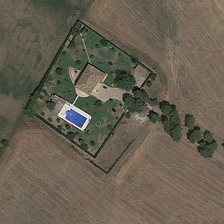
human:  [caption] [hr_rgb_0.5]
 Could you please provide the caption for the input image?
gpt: a pool with dark blue water and white border while beside the house .

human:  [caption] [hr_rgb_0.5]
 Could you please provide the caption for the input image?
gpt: one residential in it and surrounded by wasteland .

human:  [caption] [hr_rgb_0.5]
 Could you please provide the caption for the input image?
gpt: a house surrounded by many green plants in the residential .

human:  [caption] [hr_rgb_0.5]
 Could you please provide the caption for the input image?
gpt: a house with gray roof in the middle .

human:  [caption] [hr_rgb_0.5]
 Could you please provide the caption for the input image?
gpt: a building and some green trees are surrounded by farmland .